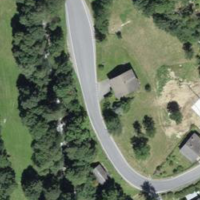
EUNIS habitat code: 24
Species observed at this site:
Argynnis paphia
Erigeron canadensis